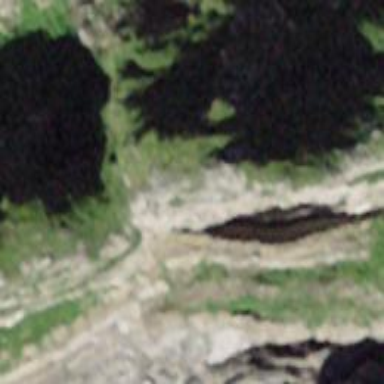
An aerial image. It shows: Natural cliff.